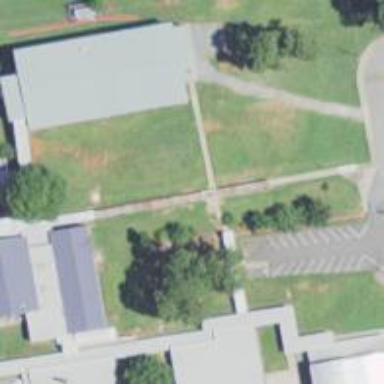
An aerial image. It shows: School.